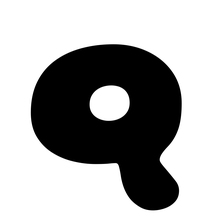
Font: Gluten_ExtraBold